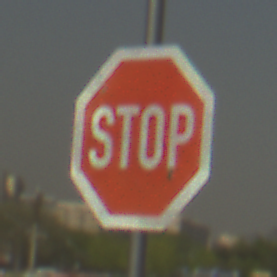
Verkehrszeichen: Stop
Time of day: MorningAfternoon
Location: Outdoor (Suburban)
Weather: Clear
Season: NotSpecified
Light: Natural